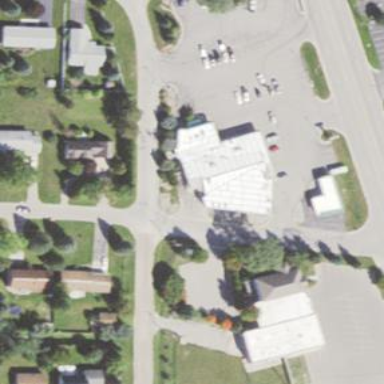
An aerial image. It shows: Supermarket.